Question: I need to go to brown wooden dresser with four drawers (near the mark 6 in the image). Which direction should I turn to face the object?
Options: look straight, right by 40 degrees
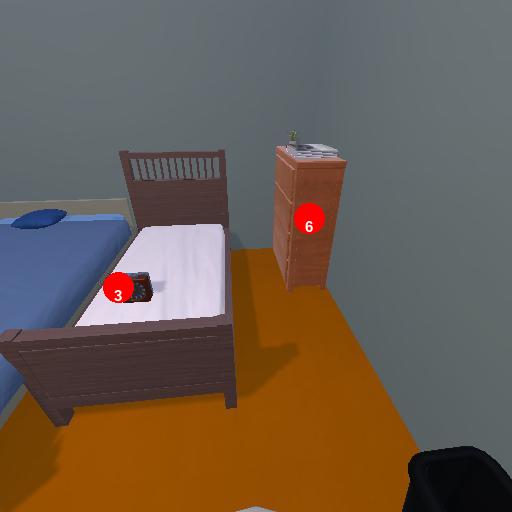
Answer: look straight